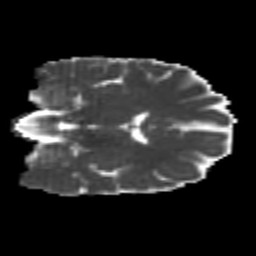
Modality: MD
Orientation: coronal
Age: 24
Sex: female
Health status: healthy
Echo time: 0.074 s